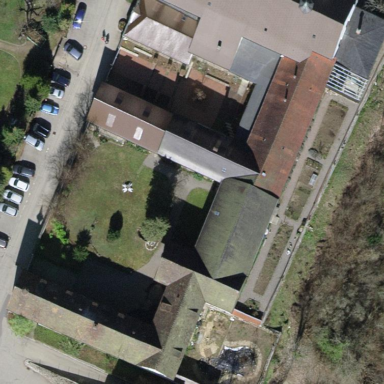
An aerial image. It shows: Monastery building.